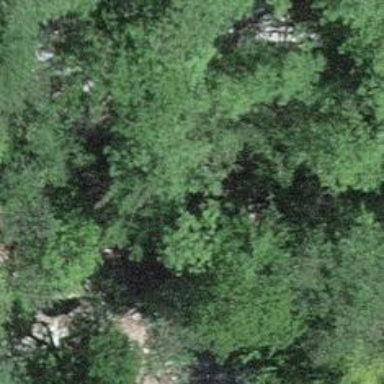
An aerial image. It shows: Cliff in nature.